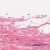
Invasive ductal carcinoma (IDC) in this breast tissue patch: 0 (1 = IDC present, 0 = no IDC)